Field crop: tomato
Growth stage: 2
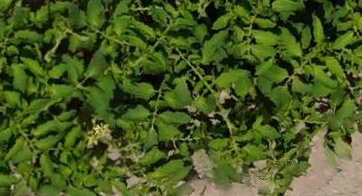
Species: tomato